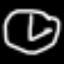
Label: clock